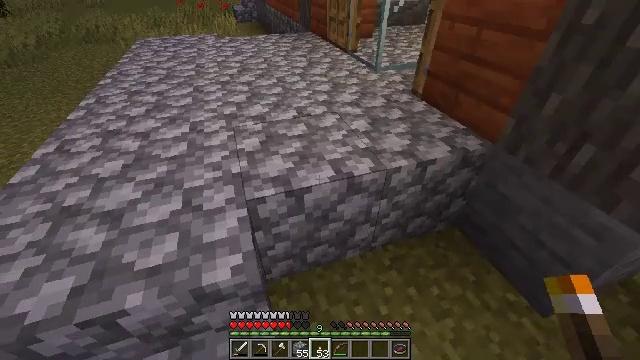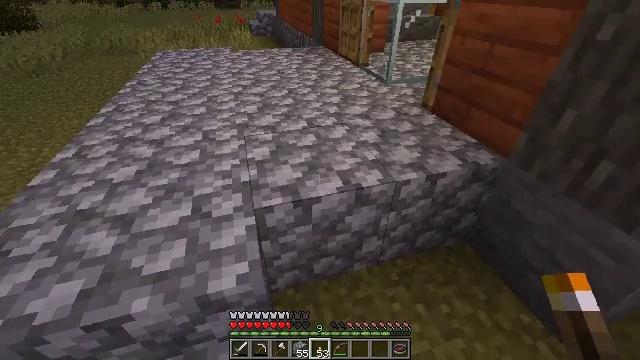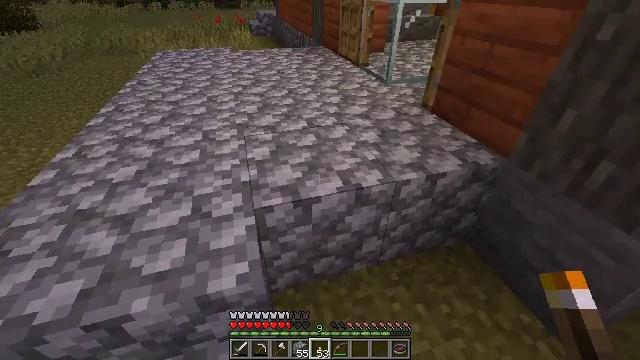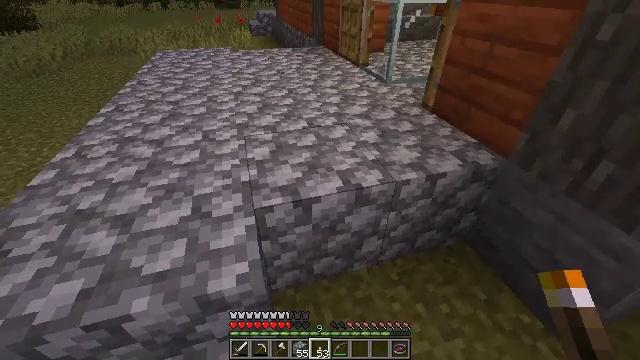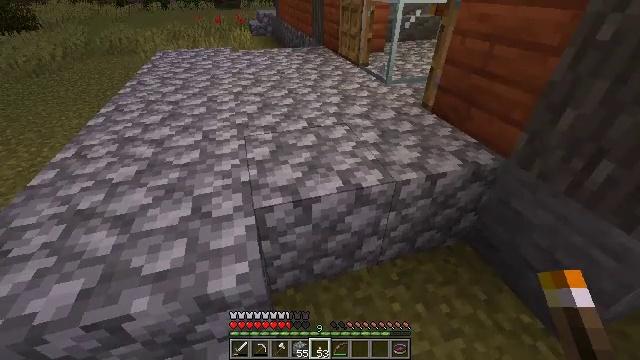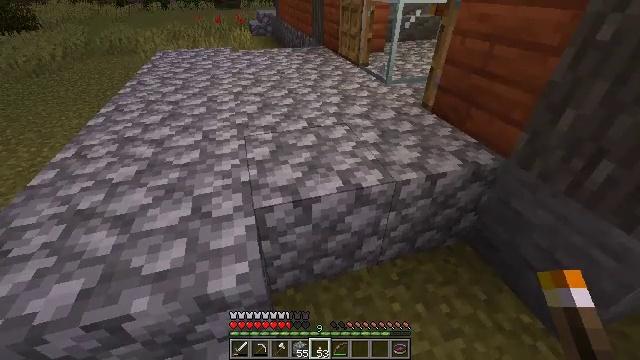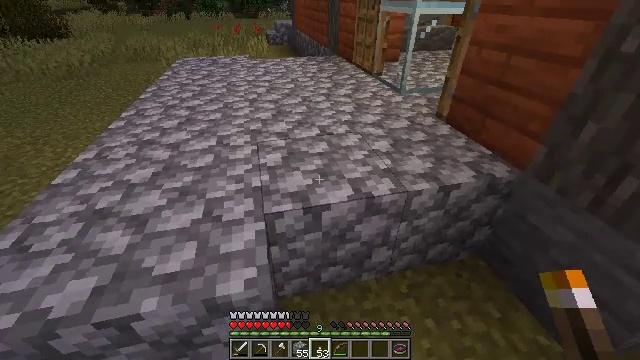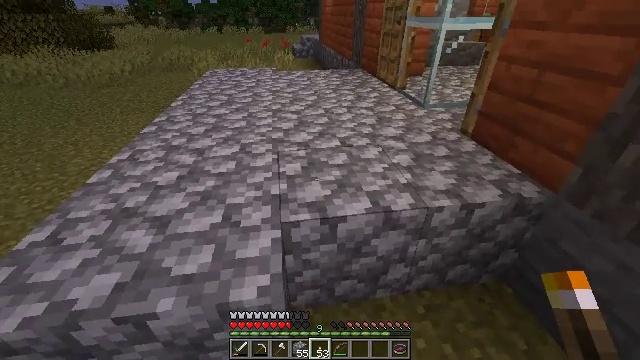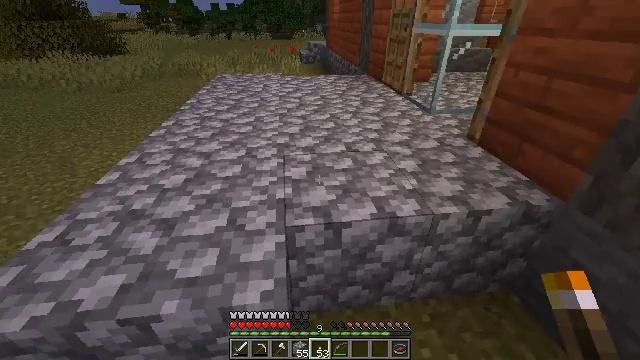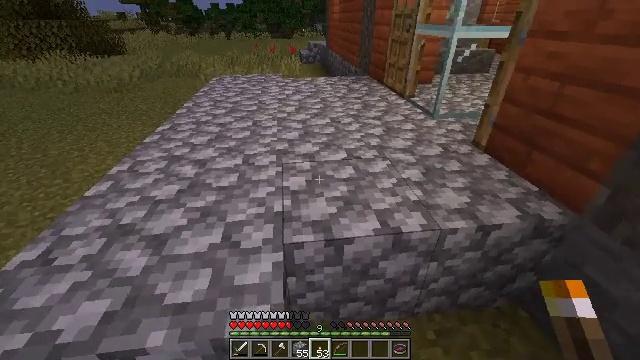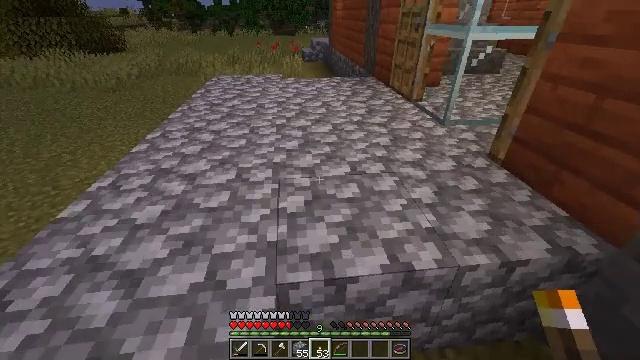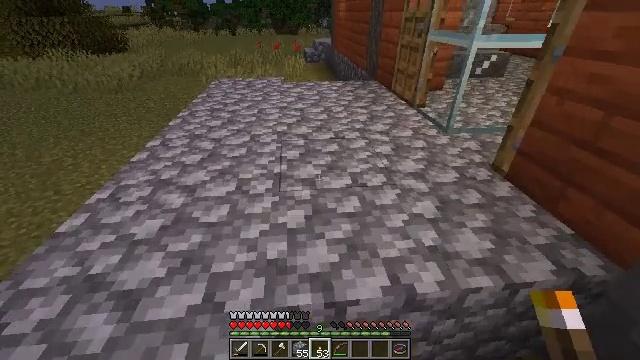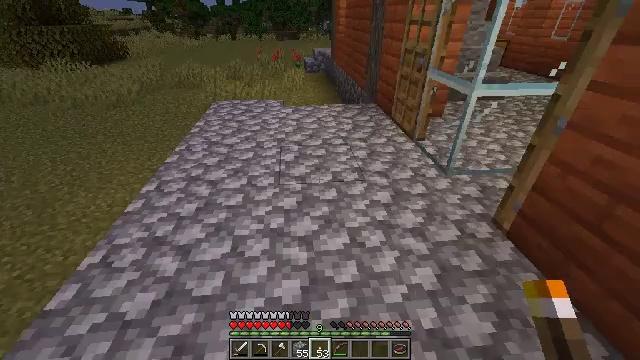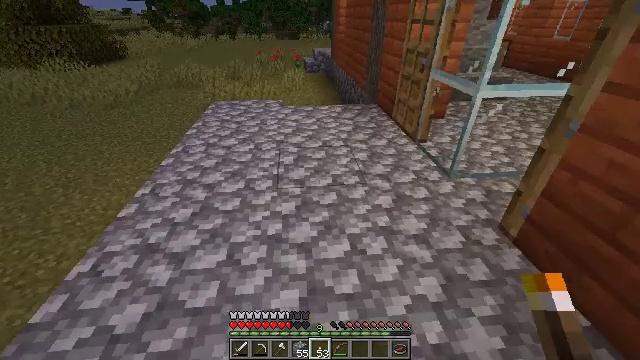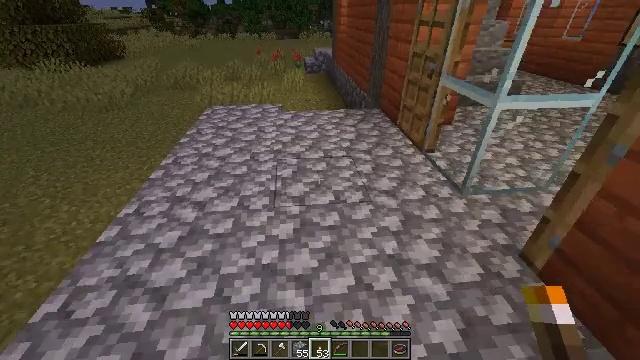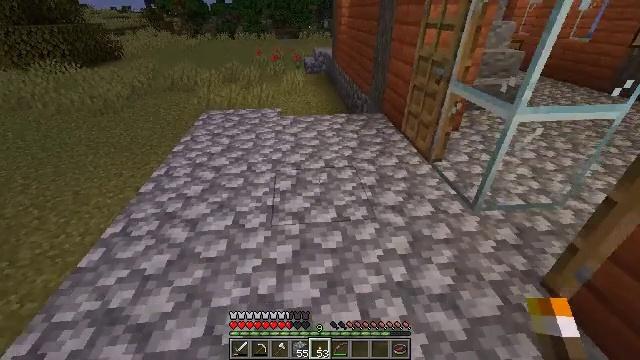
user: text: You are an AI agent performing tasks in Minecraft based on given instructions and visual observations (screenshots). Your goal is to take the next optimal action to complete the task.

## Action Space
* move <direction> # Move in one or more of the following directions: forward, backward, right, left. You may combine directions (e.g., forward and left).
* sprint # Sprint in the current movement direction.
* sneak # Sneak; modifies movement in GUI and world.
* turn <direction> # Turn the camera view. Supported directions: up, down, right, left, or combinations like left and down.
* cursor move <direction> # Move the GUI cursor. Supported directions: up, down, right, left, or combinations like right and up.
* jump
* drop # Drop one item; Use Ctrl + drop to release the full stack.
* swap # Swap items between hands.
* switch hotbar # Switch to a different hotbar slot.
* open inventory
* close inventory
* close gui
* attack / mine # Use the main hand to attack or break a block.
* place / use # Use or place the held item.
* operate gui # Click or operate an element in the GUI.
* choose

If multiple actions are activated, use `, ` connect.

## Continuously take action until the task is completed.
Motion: motion action
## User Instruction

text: Gather the acacia slab.
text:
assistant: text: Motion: turn left and up
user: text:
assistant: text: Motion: no_op
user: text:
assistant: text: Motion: no_op
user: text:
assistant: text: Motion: no_op
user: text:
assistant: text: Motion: no_op
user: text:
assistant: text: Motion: turn left and up
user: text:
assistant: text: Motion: turn left and up
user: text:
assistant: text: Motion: move forward, turn left and up
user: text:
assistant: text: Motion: move forward
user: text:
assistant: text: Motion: move forward
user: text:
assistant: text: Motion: move forward
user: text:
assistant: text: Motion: move forward
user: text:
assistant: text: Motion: move forward
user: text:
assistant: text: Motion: move forward
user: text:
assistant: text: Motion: move forward
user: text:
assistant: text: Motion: move forward
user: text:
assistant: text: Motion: move forward
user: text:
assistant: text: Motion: move forward
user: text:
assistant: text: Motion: move forward
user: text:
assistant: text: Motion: move forward, turn left and down
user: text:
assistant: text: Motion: move forward, turn left and down
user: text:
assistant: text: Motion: move forward
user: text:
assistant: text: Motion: move forward
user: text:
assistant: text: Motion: move forward
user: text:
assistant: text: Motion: move forward
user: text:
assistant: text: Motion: no_op
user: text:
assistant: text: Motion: no_op
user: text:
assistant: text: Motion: turn right
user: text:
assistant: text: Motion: move back, turn right and up
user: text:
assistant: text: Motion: move back, turn right and up